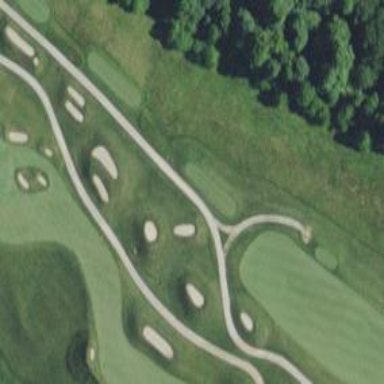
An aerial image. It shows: Service road designated as golf cart path.